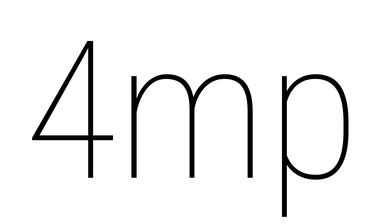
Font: Roboto_Condensed_Thin